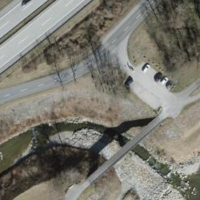
EUNIS habitat code: 57
Species observed at this site:
Corvus corone
Motacilla cinerea
Actitis hypoleucos
Anas platyrhynchos
Passer domesticus
Buteo buteo
Sylvia atricapilla
Hippolais polyglotta
Carduelis carduelis
Phylloscopus collybita
Milvus milvus
Saxicola rubicola
Phylloscopus trochilus
Motacilla alba